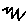
Label: zigzag